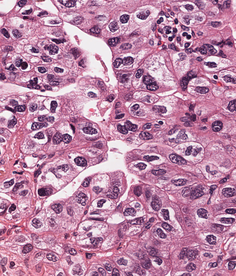
Tumor epithelial tissue: yes
Tumor-associated stroma tissue: no
Normal tissue: no